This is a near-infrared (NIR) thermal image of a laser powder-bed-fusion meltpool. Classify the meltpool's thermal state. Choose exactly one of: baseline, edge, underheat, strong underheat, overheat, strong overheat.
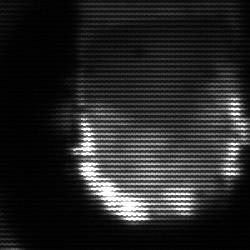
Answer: baseline